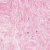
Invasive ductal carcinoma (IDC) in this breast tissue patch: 0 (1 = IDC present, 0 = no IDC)